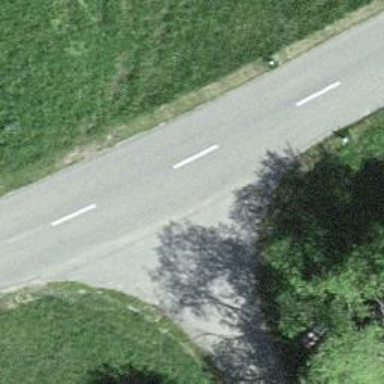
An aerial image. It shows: Tertiary road.